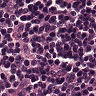
Metastatic tissue present: no